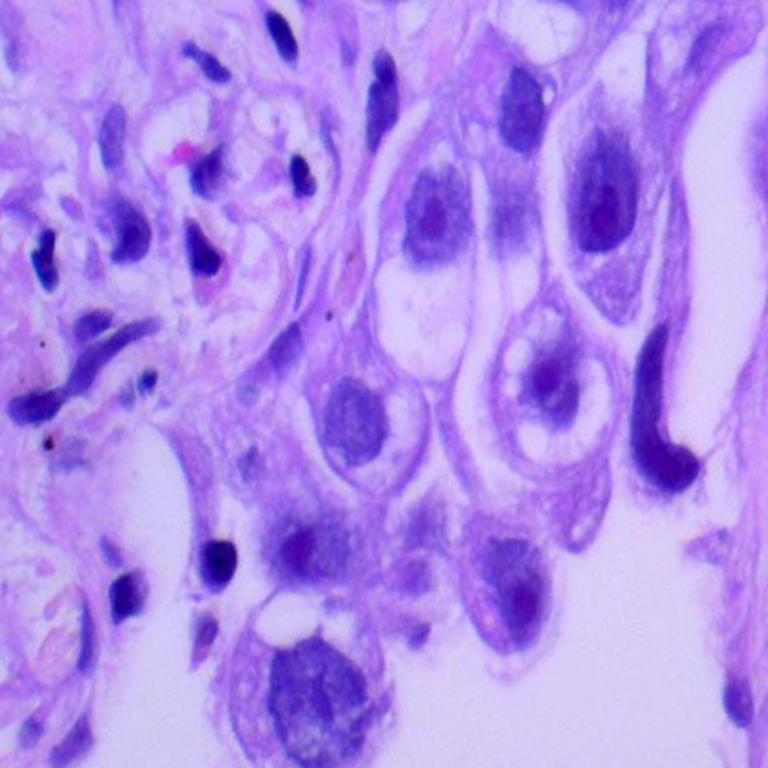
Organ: lung
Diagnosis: adenocarcinomas